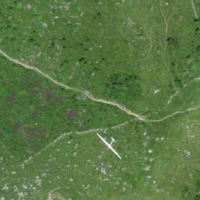
EUNIS habitat code: 23
Species observed at this site:
Astrantia major
Parnassia palustris